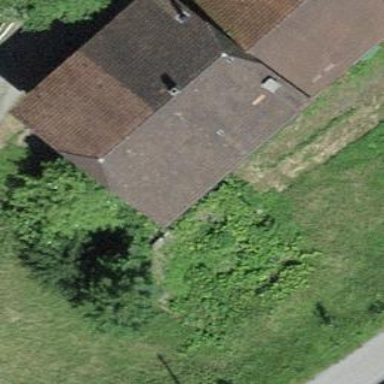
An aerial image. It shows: Farm building.